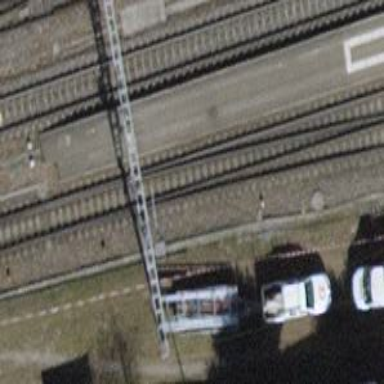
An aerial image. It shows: Railway track with contact lines for electrification.